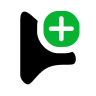
Cursor type: copy
OS/theme: linux-bibata
Variant: black